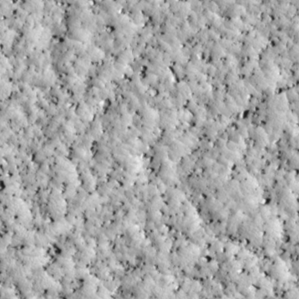
Label: non_frost